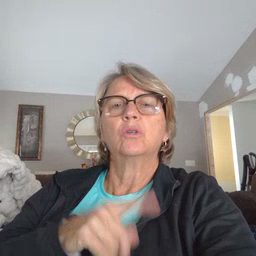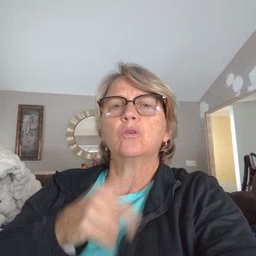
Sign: touch